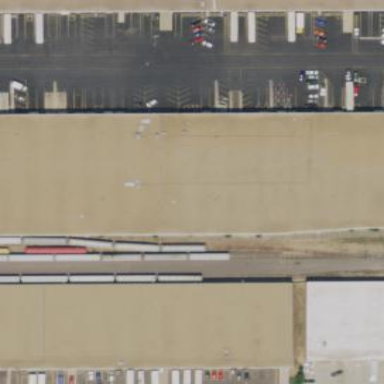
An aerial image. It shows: Industrial building.